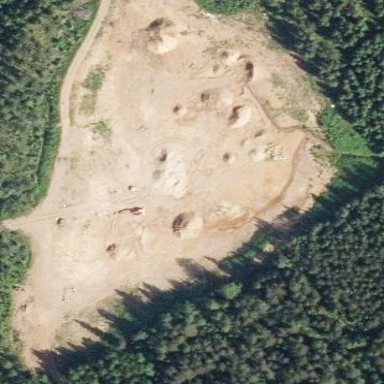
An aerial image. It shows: Quarry area where gravel is extracted.